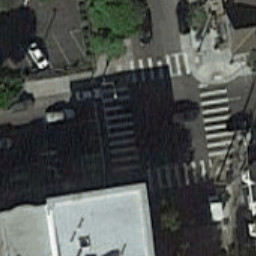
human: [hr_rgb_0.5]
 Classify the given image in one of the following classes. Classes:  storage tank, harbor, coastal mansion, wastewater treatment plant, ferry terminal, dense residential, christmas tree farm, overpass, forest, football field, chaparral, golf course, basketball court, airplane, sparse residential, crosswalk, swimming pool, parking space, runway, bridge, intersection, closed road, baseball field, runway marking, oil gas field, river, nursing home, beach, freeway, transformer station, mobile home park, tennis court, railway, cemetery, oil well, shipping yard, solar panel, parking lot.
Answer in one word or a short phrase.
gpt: crosswalk